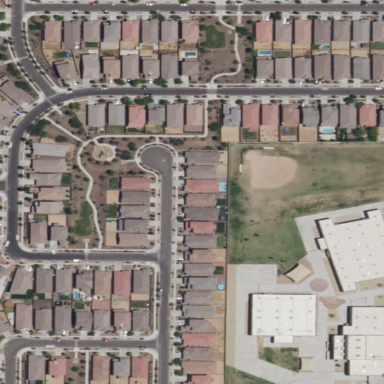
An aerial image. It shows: Residential area consisting of single-family homes.